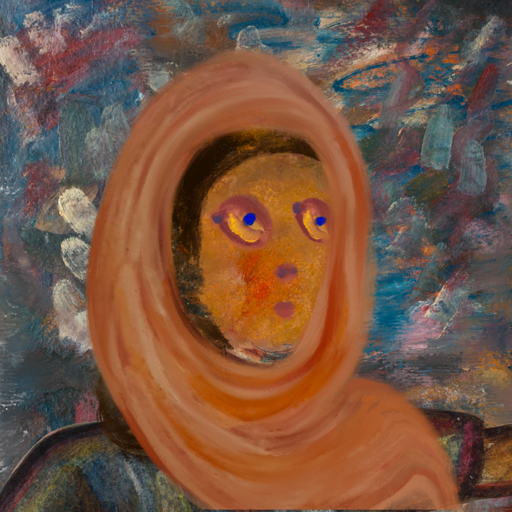
Background: Boggyland, Head And Neck Side: Pipe, Face Side: Mother_And_Son_Son, Bust: Mosgoul, Hair Side: Gypsy_Queen, Head Accessory: Pious_Lady_Scarf, Second Necklace: Blank, Necklace: Blank, Baby: Blank